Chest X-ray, AP view. Patient: 64 years old, sex M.
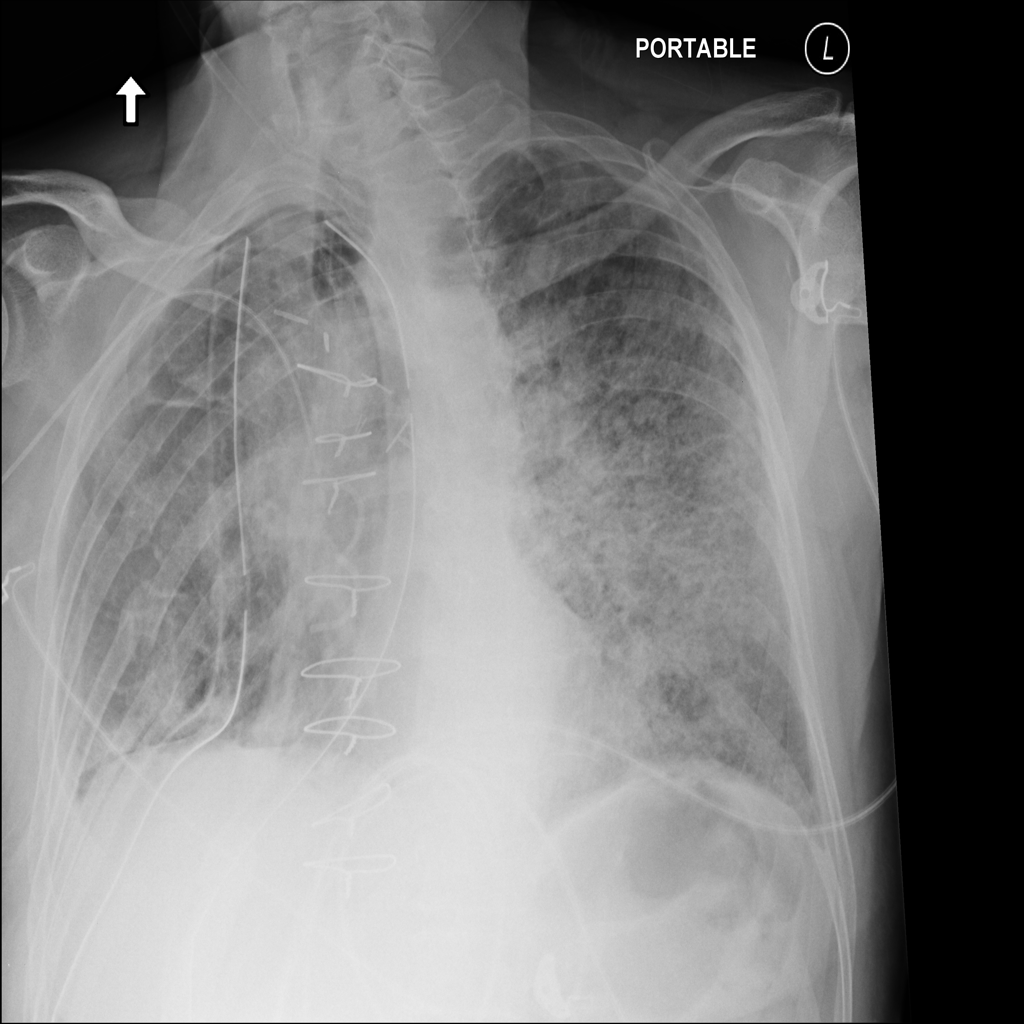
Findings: Nodule, Pleural_Thickening